Interaction volume radius: 5 \u00c5
Interaction volume height: 15 \u00c5
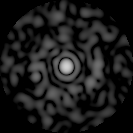
Disorder parameter: 0.8278